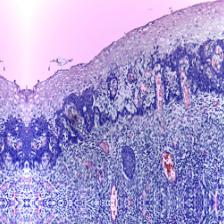
Diagnosis: Normal